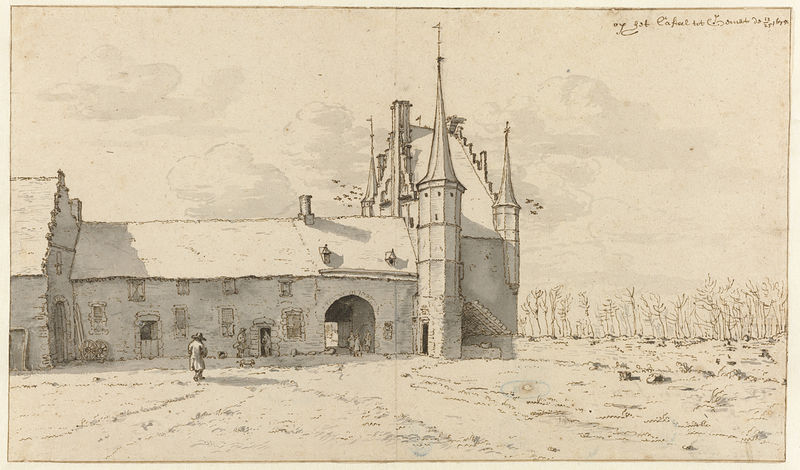
Titel: Gezicht op het kasteel te Gemert
Künstler: Valentijn Klotz
Standort: Amsterdam
Institution: Rijksmuseum
Schlagwörter: grau, himmel, arch, architecture, church, hat, men, people, stair, white, window, black, figures, gray, grey, windows, print, brown, cloud, clouds, man, rocks, sky, stone, tree, building, field, house, landscape, roof, tower, trees, snow, winter, forest, grass, path, shutters, drawing, castle, shadow, coat, bird, illustration, sketch, walking, birds, cross, plaster, door, fahne, flags, haus, human, mann, menschen, weiss, arms, fort, archway, facade, gate, place, walk, ground, school, farm, tor, wolken, figure, aquarell, chimney, spire, steeple, feld, land, fenster, outdoor, row, tan, landschaft, turm, zeichnung, towers, wheel, weeds, finial, wheels, kirche, stucco, walkway, shutter, hof, vögel, dormer, turrets, scenery, entryway, har, mensch, signed, torbogen, zinnen, steeples, scheune, schornstein, reed, stone building, neb, author mark, samplings, gräser, house or factory with spire, man walking, birds in sky, indows, sketch7, enster